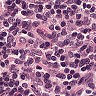
Metastatic tissue present: no